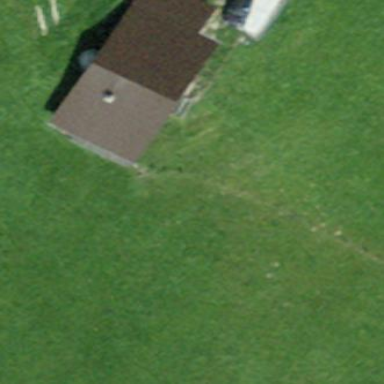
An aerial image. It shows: Cabin is depicted in the image.